Field crop: tomato
Growth stage: 1
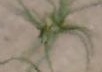
Species: cyperus